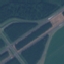
Land use / land cover class: Highway